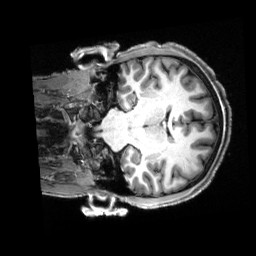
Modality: T1w
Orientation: coronal
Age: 18
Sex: female
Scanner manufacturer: siemens
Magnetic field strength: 3 T
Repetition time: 2.5 s
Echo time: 0.00222 s